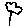
Label: tree